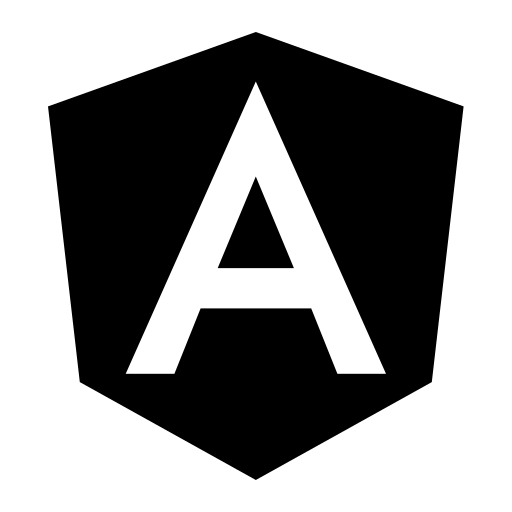
Tags: icon, FontAwesome, fa-icon, brand, angular